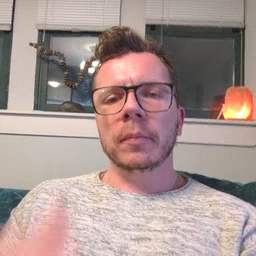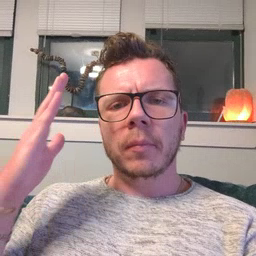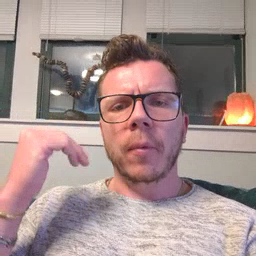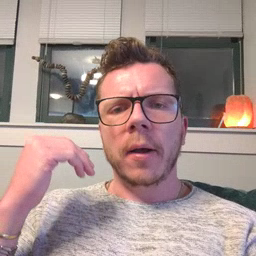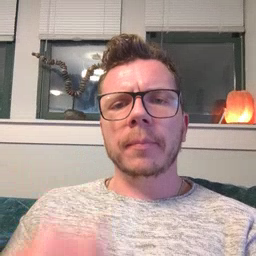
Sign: why